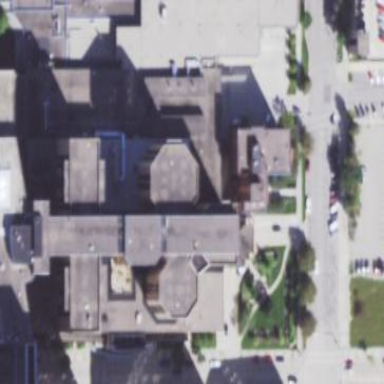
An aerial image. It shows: Hospital building.